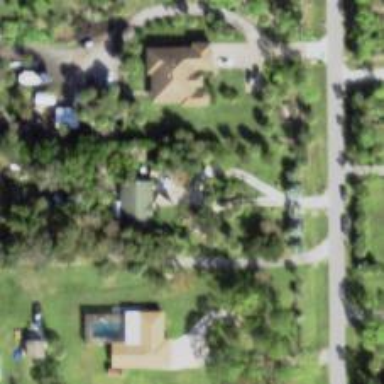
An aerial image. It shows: Driveway.